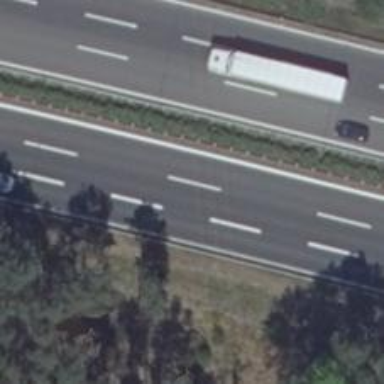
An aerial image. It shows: Asphalt motorway.